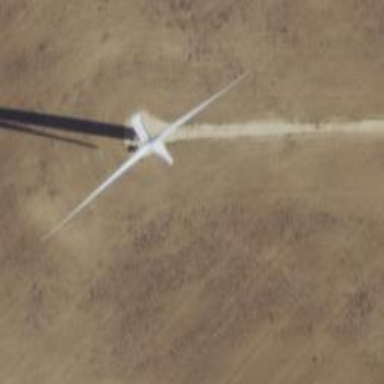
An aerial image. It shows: Wind generator powered by wind. The generator type is horizontal axis and it uses wind turbines.